Question: Recently I switched from using an 'array' of integers as my screen in Java to using a library. The library I'm using is 'LibGDX', and the conversion for me is quite different. Most things I have already started to get the hang of, and I'm still writing a bit of the code myself.
At this point, I'm curious if I can limit the rendering range of 'Sprite's and any other factor of drawing, such as if a sprite stuck half-way out of a box, it wouldn't render the part that was sticking out (as so:)

Is there a way to render in a specific range, and if it is partially out of the range, it doesn't render what is out of the range, or will I have to do that myself?
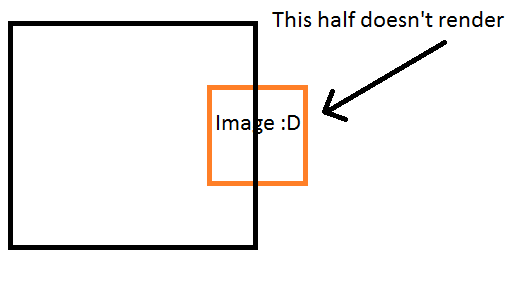
Answer: You can do simple "clipping" to a rectangle with the <URL>.
Because OpenGL is stateful and many of the LibGDX drawing APIs cache, be sure to "flush" or "end" your batches within the range of the scissors. See <URL>